Here is the envelope spectrum of one vibration snapshot from a rolling-element bearing, with each characteristic fault-frequency family marked on the frequency axis. Classify the bearing condition as one of: normal, inner_race, outer_race, ball.
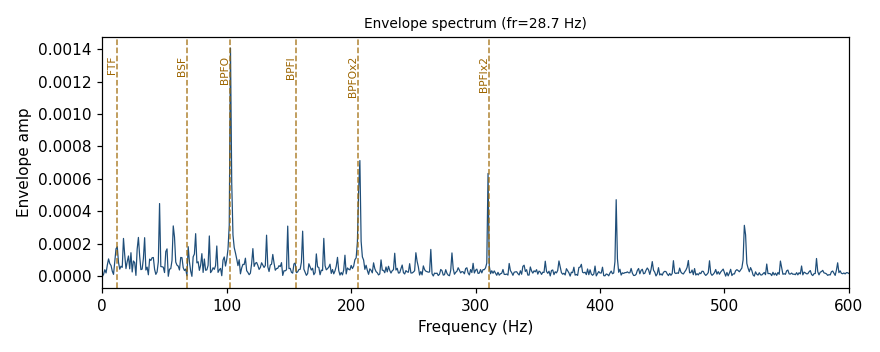
Answer: outer_race